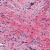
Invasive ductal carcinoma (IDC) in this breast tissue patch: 1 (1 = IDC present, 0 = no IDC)